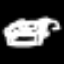
Label: square